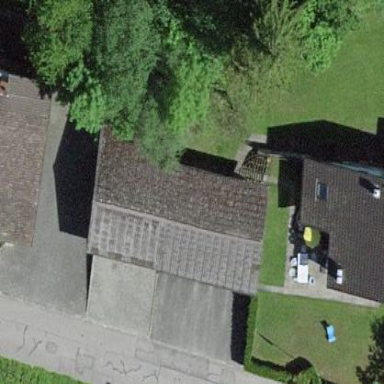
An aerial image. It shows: Garage building.